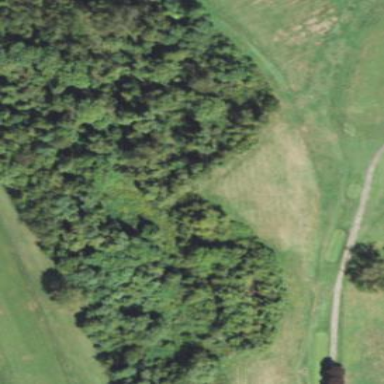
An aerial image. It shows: Area of rough grass used for golf.